Interaction volume radius: 10 \u00c5
Interaction volume height: 35 \u00c5
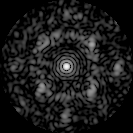
Disorder parameter: 0.6356